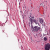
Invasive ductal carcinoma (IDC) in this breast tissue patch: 0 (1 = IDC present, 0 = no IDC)